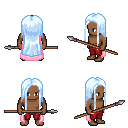
a pixel art fantasy rpg character, male body template, human, dark skin, pink cape, red pants, white cyan extra-long hairstyle, spear, four views (front, back, left, right), 2x2 character sprite sheet, small pixel art, hard edges, no anti-aliasing